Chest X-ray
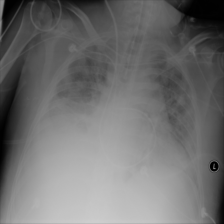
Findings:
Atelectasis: negative
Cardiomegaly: negative
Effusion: negative
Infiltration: negative
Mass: negative
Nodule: negative
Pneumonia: negative
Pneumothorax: negative
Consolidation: negative
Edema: negative
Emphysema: negative
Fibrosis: negative
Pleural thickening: negative
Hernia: negative